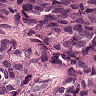
Metastatic tissue present: yes